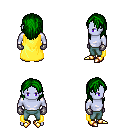
a pixel art fantasy rpg character, male body template, dark elf, purple skin, yellow cape, teal pants, green long hairstyle, metal gloves, gold boots, four views (front, back, left, right), 2x2 character sprite sheet, small pixel art, hard edges, no anti-aliasing